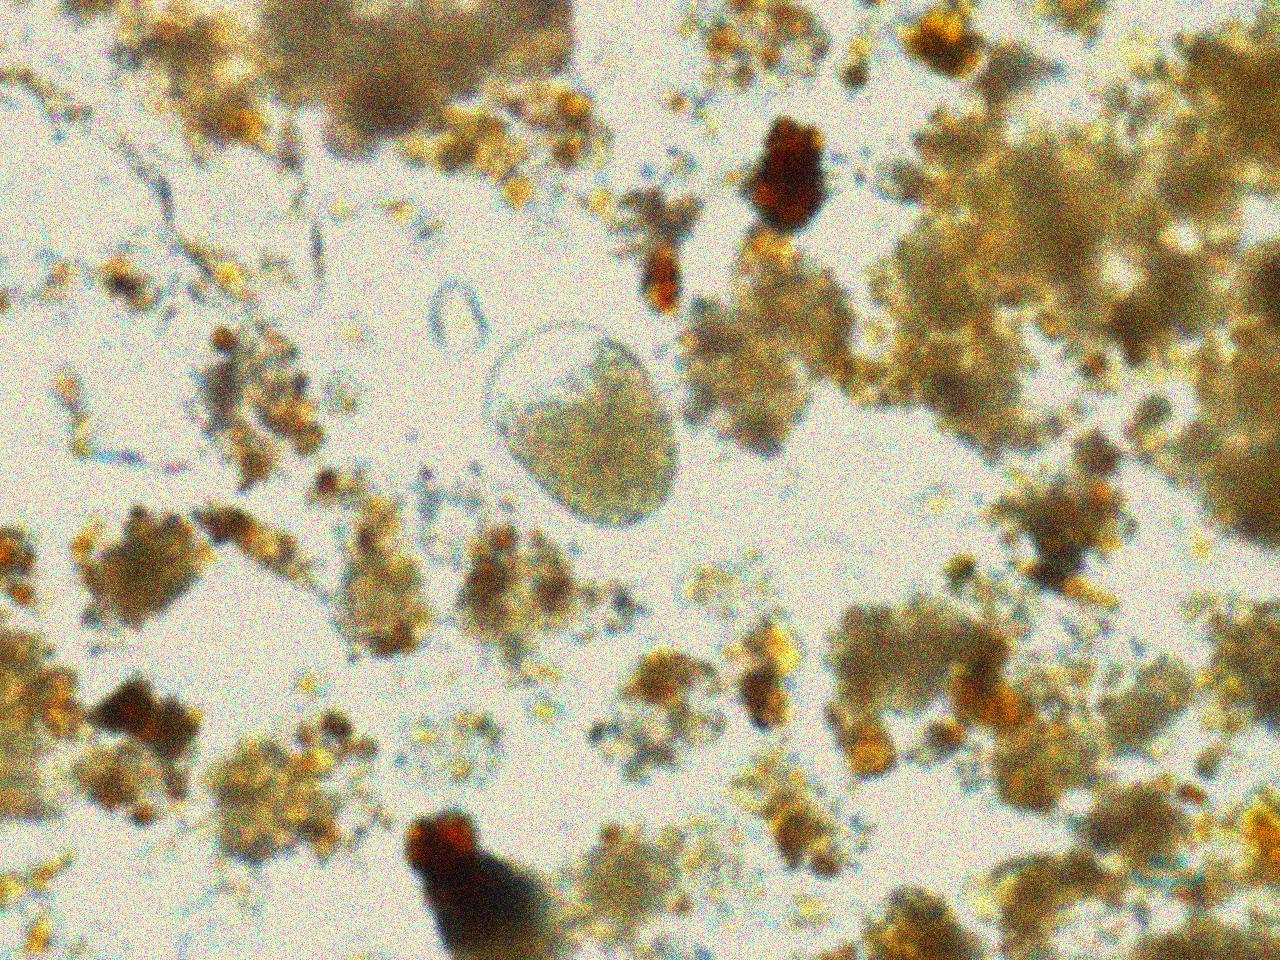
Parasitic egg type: Hookworm egg